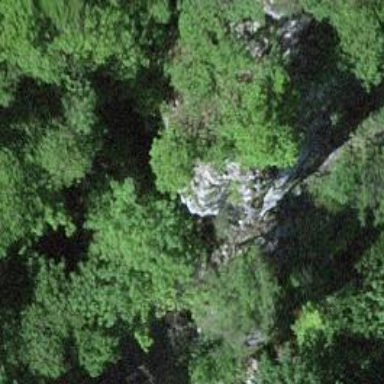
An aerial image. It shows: Natural cliff.